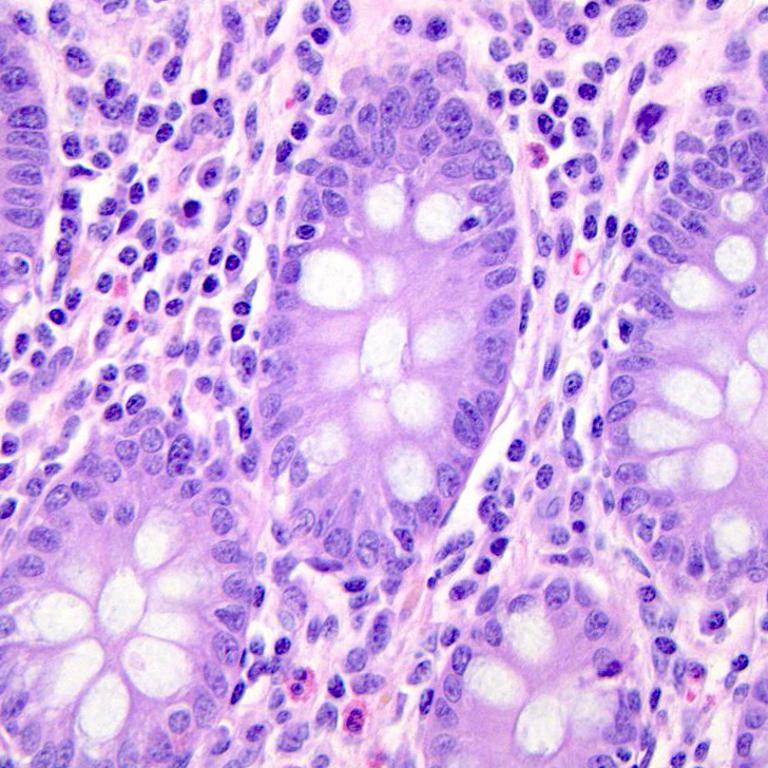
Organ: colon
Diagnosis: benign